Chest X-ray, PA view. Patient: 68 years old, sex M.
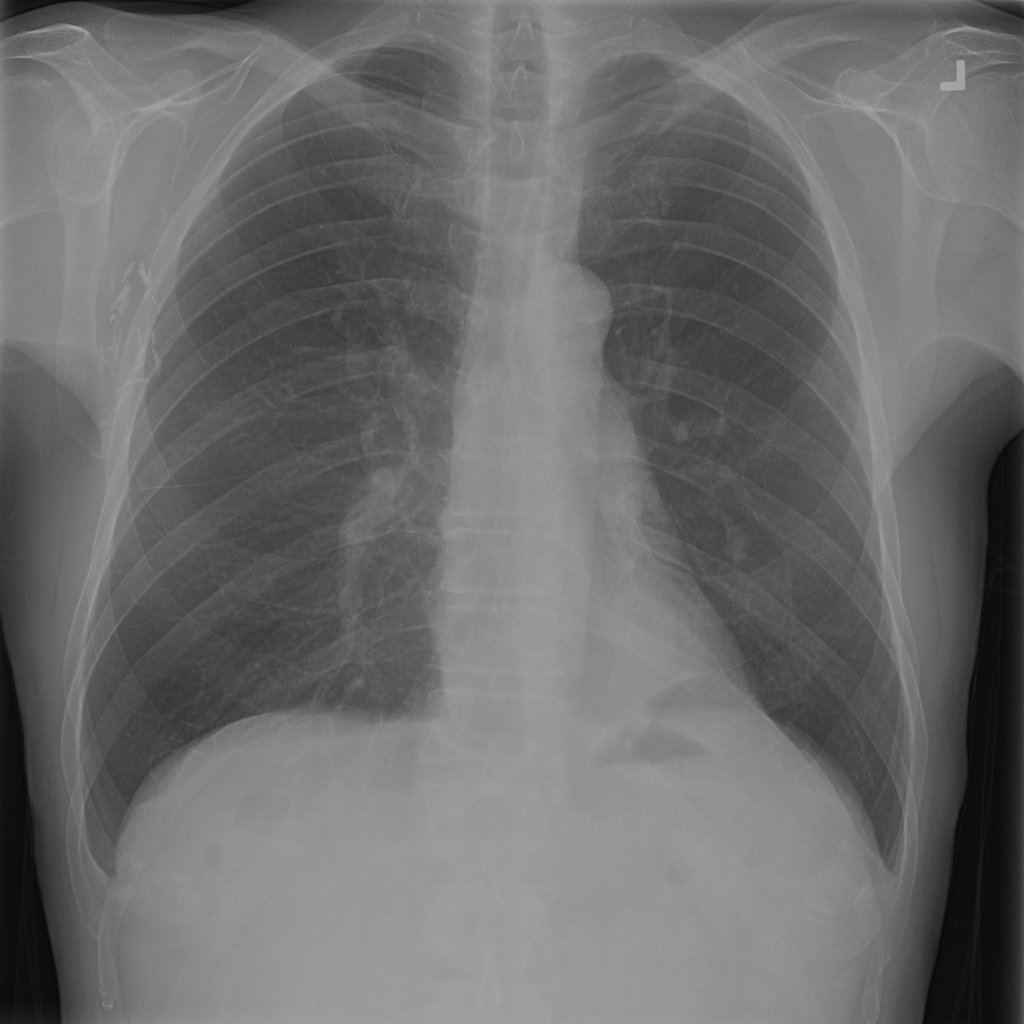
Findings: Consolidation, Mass